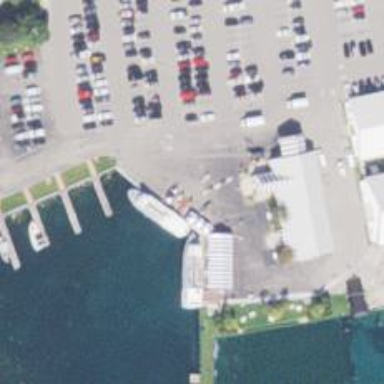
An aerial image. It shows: Ferry terminal.